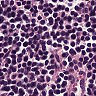
Metastatic tissue present: no